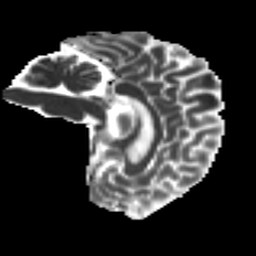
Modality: MD
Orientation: sagittal
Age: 47
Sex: male
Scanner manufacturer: ge
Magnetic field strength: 3 T
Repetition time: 7.8 s
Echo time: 0.0609 s